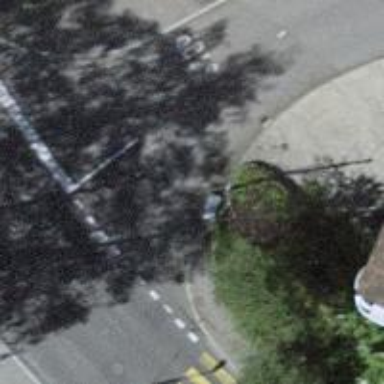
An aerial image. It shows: Kerb serving as barrier.